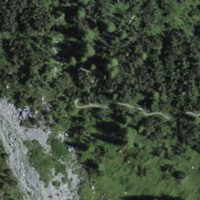
EUNIS habitat code: 31
Species observed at this site:
Saxifraga aizoides
Dryas octopetala